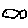
Label: fish